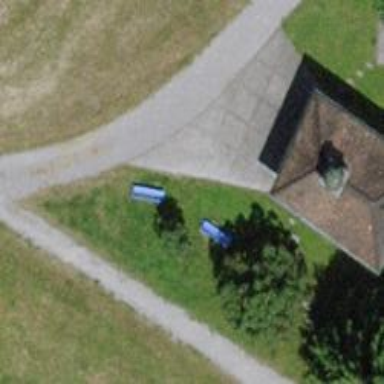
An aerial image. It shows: Blue bench.